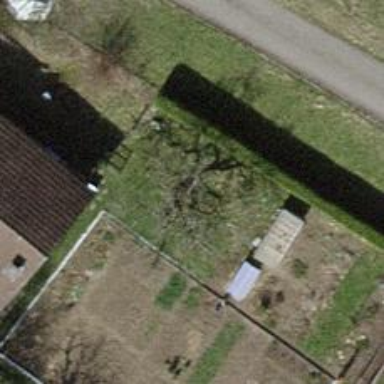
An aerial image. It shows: Urban tree adds touch of nature to the surroundings.